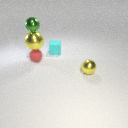
large yellow metal sphere below small green metal sphere